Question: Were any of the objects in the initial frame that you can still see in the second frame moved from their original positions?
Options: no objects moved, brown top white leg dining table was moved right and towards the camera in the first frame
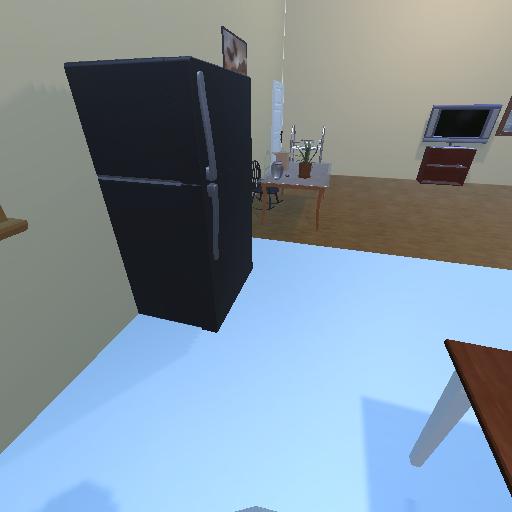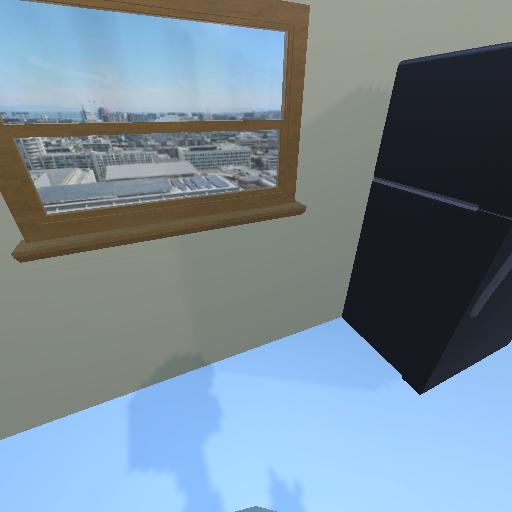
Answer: no objects moved